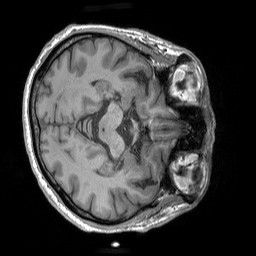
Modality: T1w
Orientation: axial
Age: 66
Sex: male
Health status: healthy
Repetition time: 1.9 s
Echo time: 0.00252 s